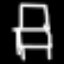
Label: chair